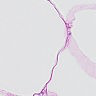
Metastatic tissue present: no